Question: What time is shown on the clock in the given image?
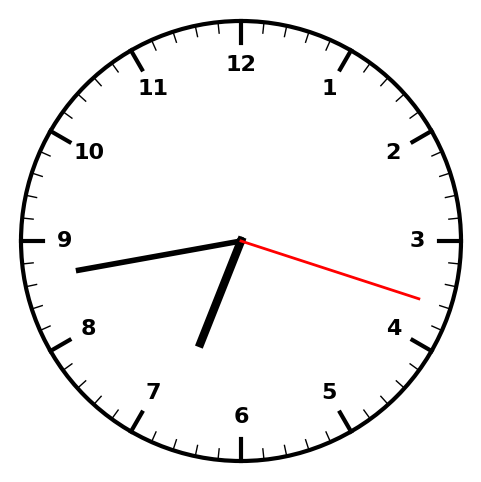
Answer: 06:43:18